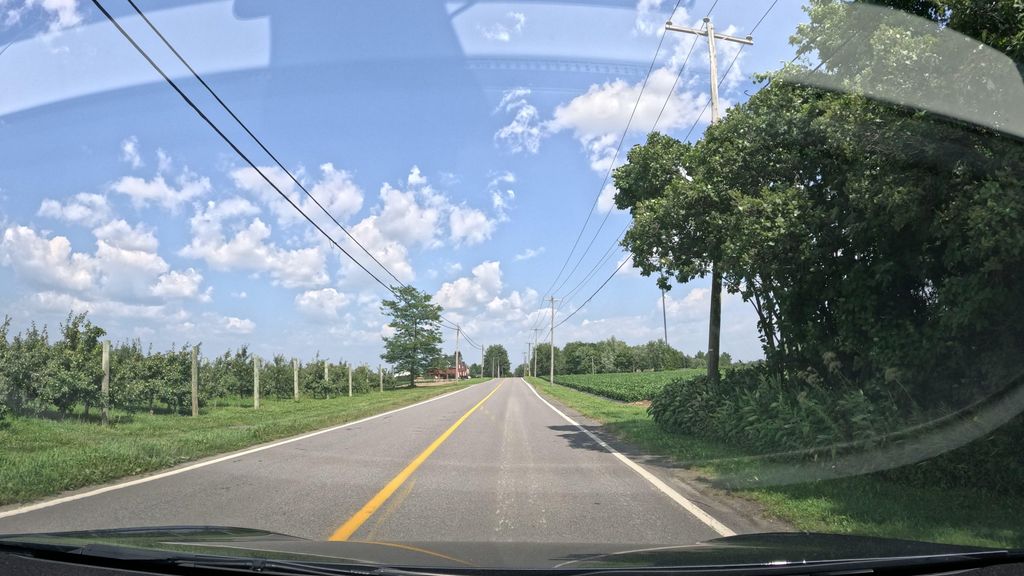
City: montreal